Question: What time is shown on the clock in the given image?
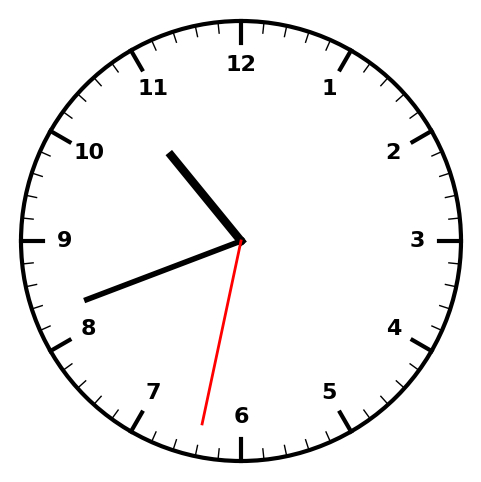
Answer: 10:41:32